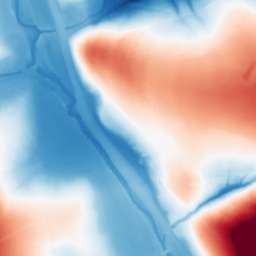
Category: morphological
Decomposition family: tophat_combined
Decomposition parameters: size: 100
Upsampling method: bspline
Upsampling parameters: scale: 8
Upsampling scale: 8